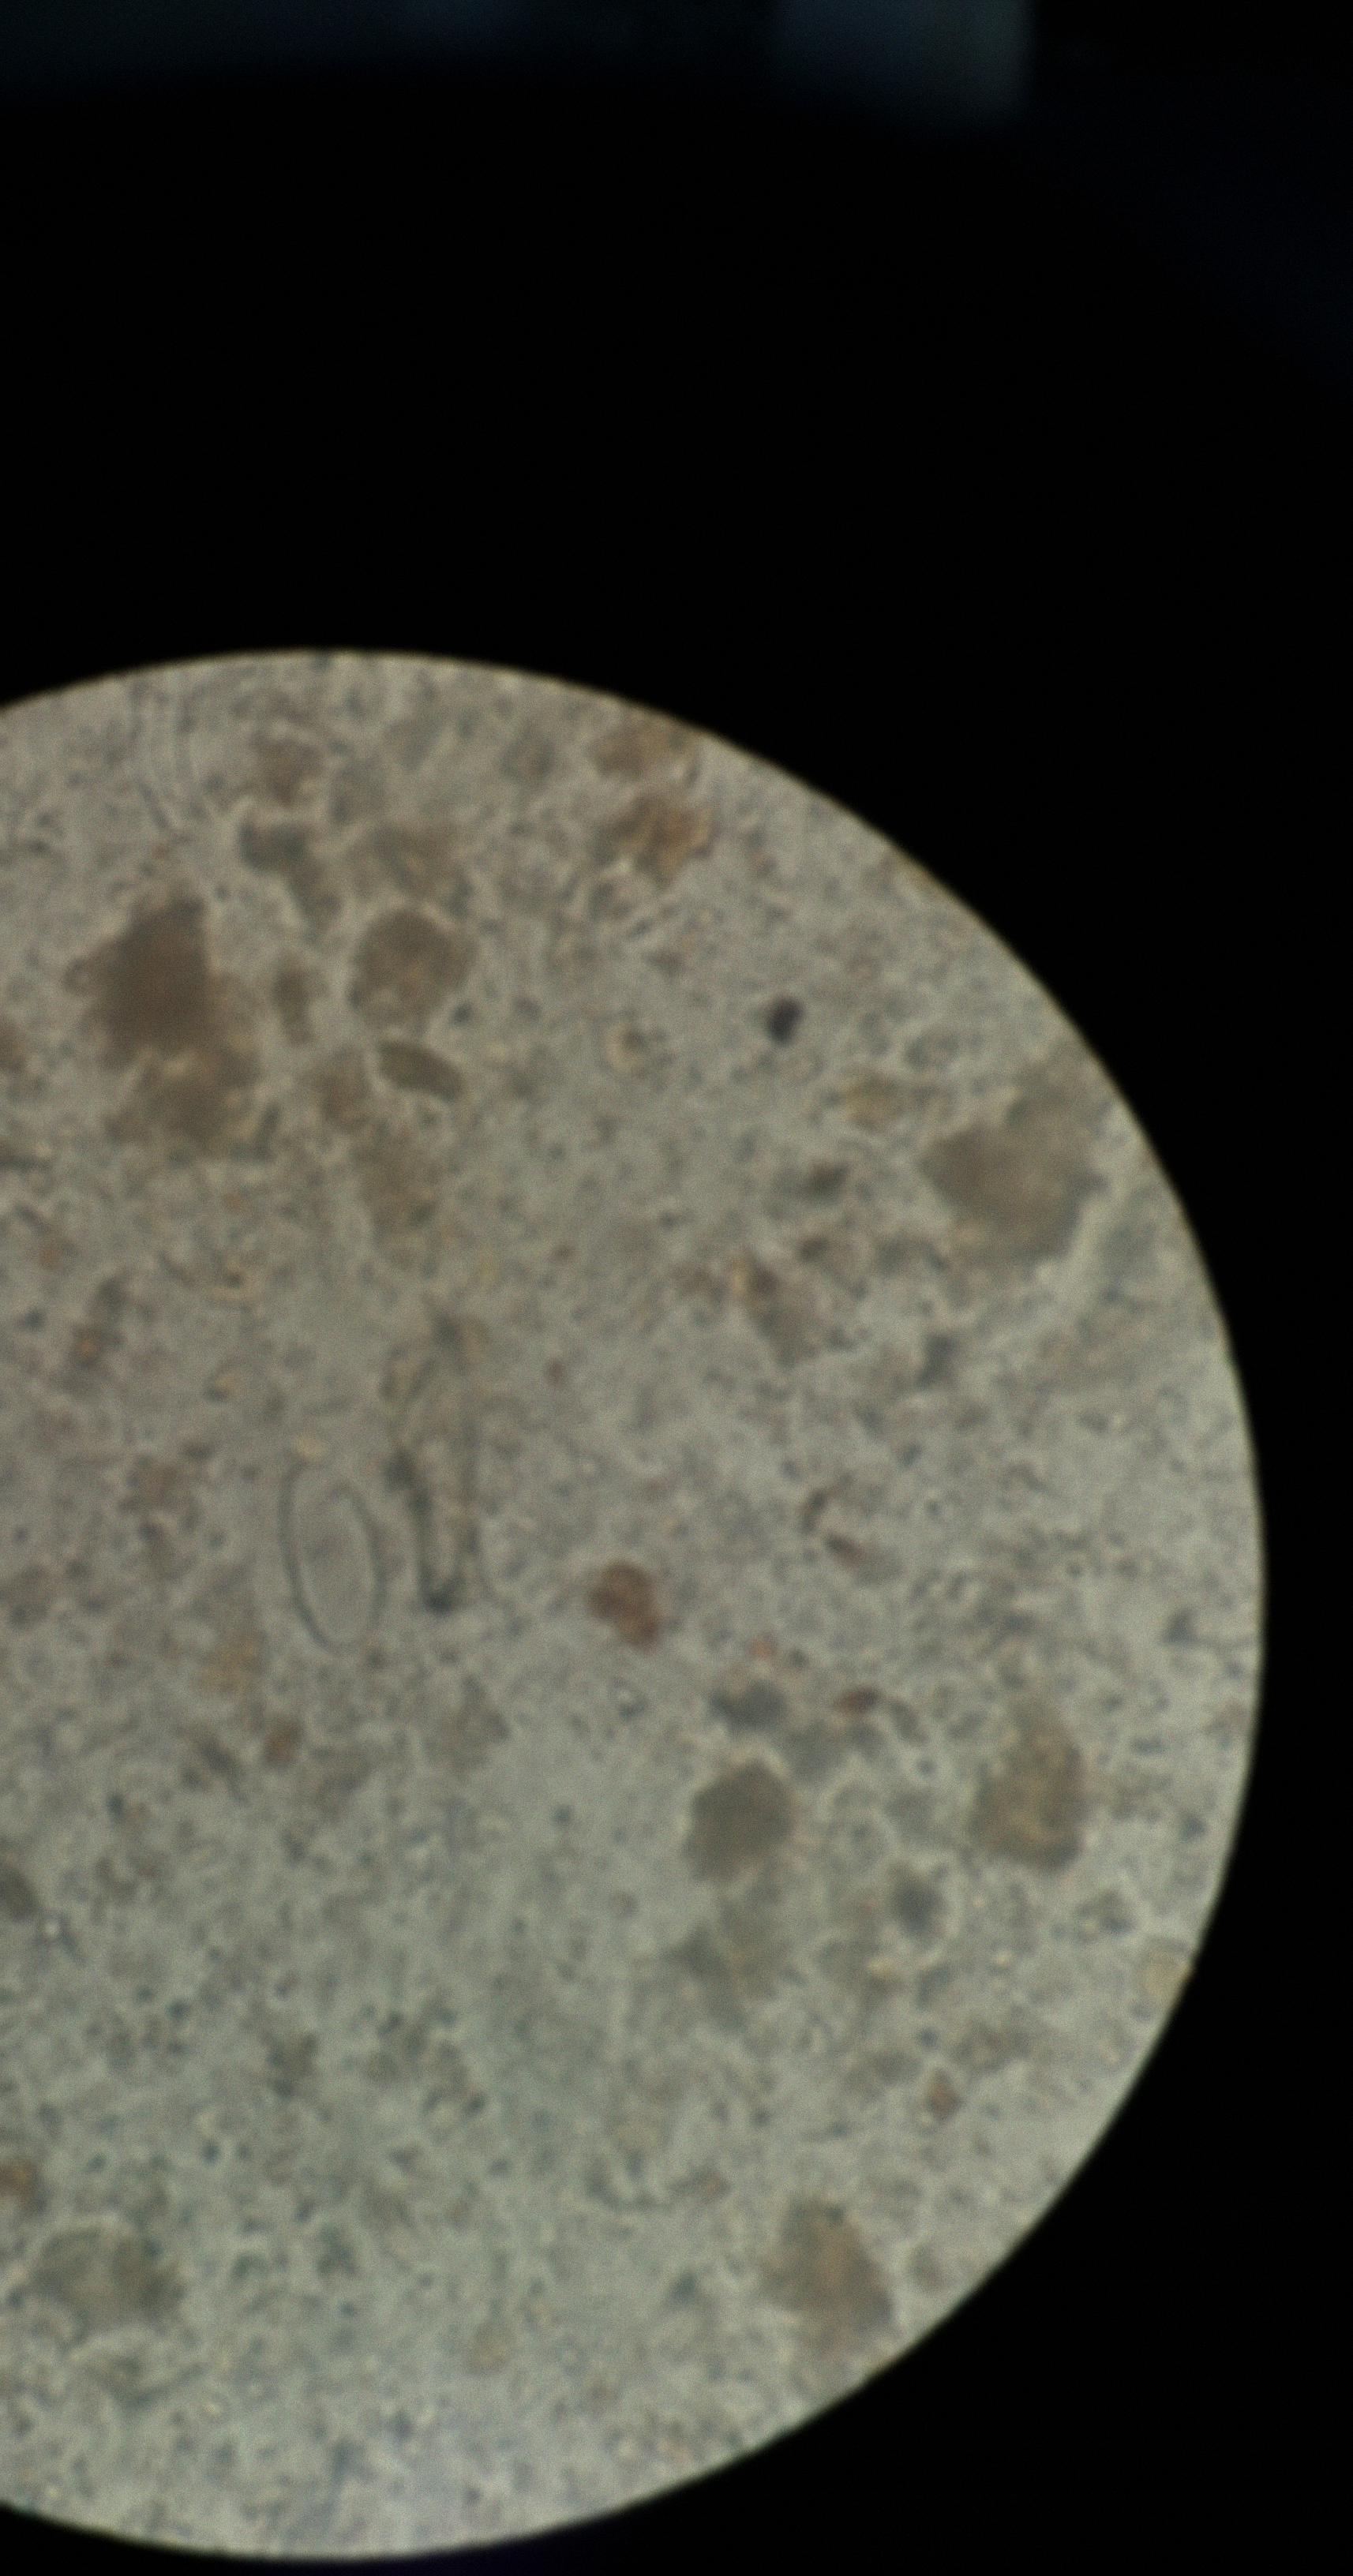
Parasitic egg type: Enterobius vermicularis